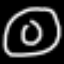
Label: donut